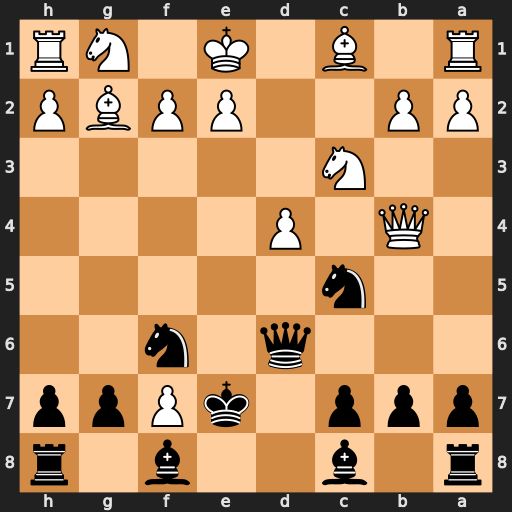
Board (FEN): r1b2b1r/ppp1kPpp/3q1n2/2n5/1Q1P4/2N5/PP2PPBP/R1B1K1NR
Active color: b
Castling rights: KQ
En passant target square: -
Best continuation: Nd3+ exd3 Qxb4